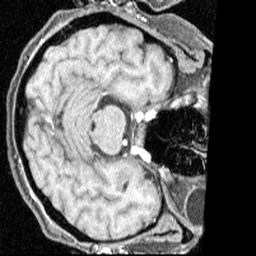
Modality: angio
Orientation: axial
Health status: ill
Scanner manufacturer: siemens
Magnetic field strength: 1.5 T
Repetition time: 0.039 s
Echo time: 0.00502 s